Field crop: maize
Growth stage: 2
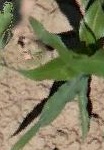
Species: maize